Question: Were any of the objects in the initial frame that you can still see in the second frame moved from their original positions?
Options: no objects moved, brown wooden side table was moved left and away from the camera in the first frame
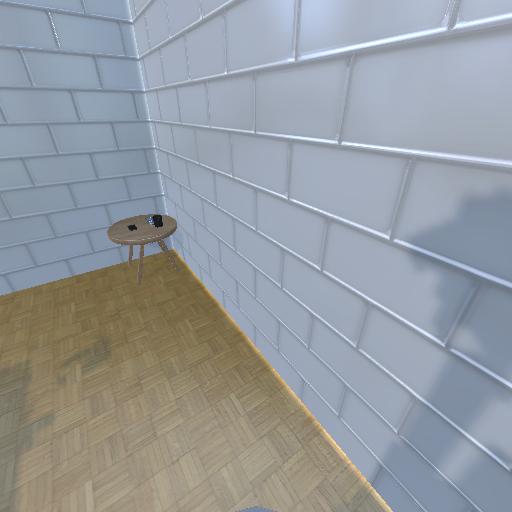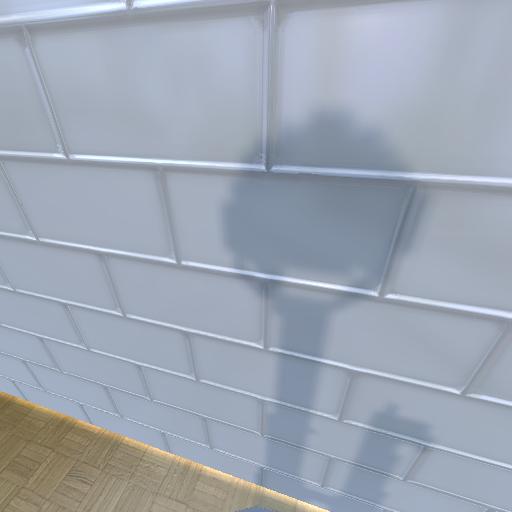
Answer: no objects moved